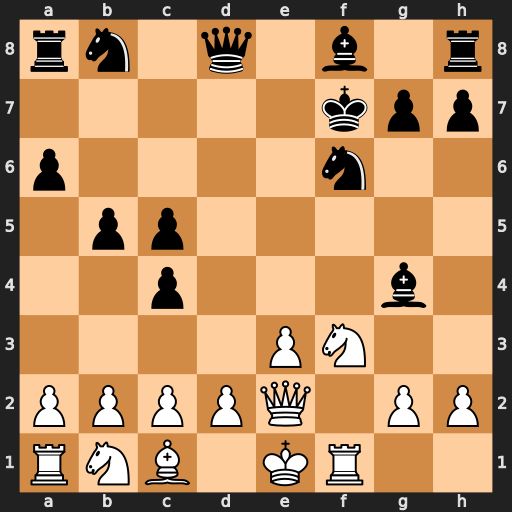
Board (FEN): rn1q1b1r/5kpp/p4n2/1pp5/2p3b1/4PN2/PPPPQ1PP/RNB1KR2
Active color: w
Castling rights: Q
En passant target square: -
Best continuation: Ne5+ Ke6 Nxg4